Question: I have a problem regarding 'DataGridView'. I need to show a 'Client_Name' instead of 'Id_client'
This is the 'Product' table and it has a relationship with the 'Client'table.

I'm using Access DB and DataSet.
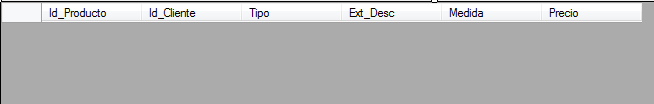
Answer: In order to avoid having to do multiple queries to get the client name for each product you should include on your query an inner join to Clients table and return the client name along with the product data.
'''
SELECT pro.*, cli.[Name] as ClientName
FROM Products pro
INNER JOIN Clients cli ON cli.Id = pro.ClientId
'''
We could help more if you specify your data access strategy.